Field crop: maize
Growth stage: 2
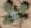
Species: chenopodium